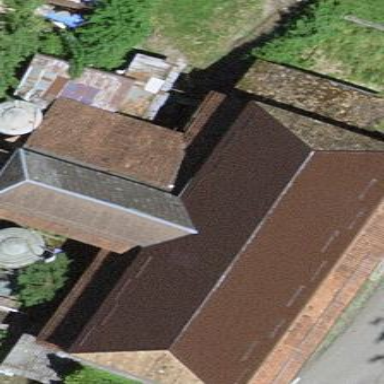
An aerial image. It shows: Barn.